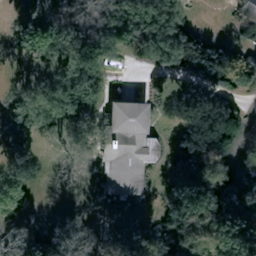
Label: residential